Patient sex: M
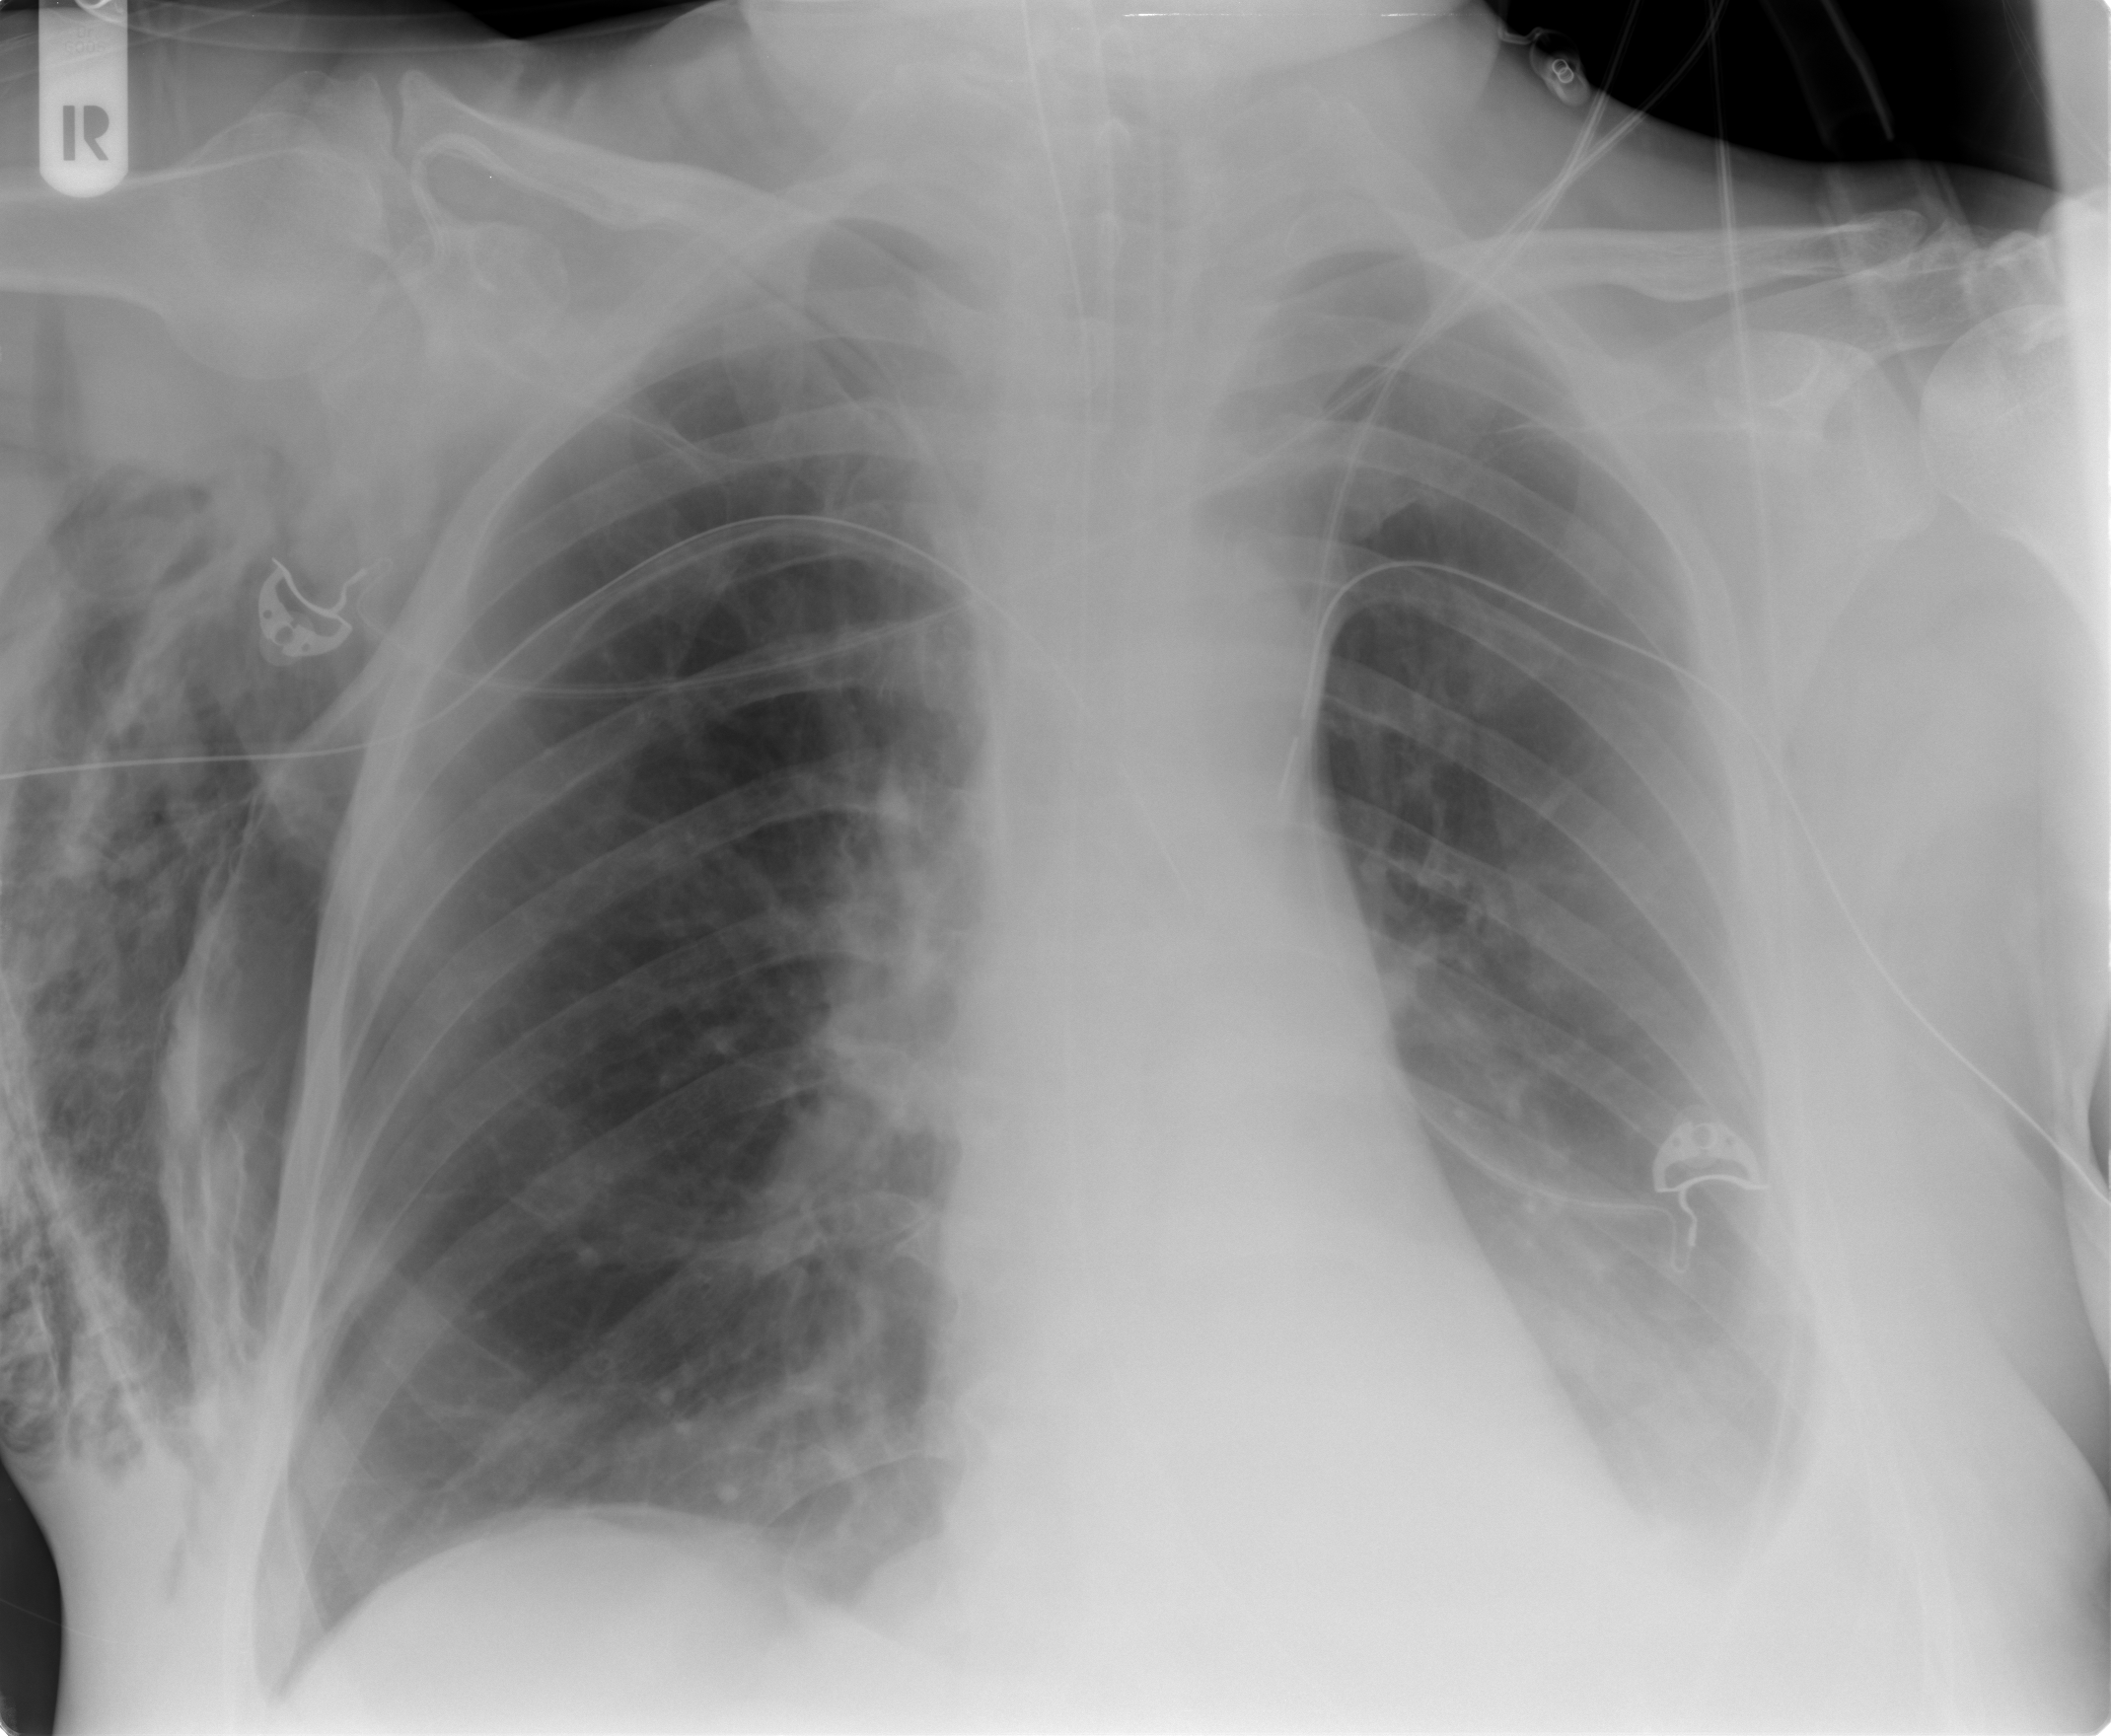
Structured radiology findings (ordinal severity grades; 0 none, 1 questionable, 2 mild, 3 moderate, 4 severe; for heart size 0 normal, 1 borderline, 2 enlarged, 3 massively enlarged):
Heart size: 0
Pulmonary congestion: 2
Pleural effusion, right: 0
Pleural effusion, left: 2
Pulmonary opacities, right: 0
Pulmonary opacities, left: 0
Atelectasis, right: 0
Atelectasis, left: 2